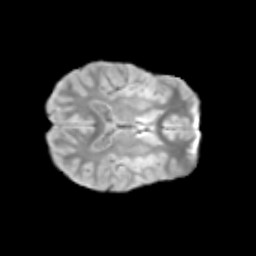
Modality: T2w
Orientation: axial
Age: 10
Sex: female
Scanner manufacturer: siemens
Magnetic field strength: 3 T
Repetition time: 3.8 s
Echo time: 0.07 s